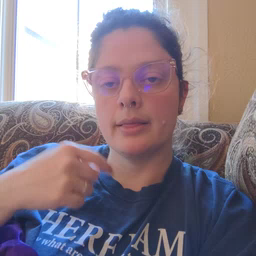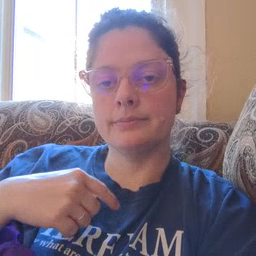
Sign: tongue